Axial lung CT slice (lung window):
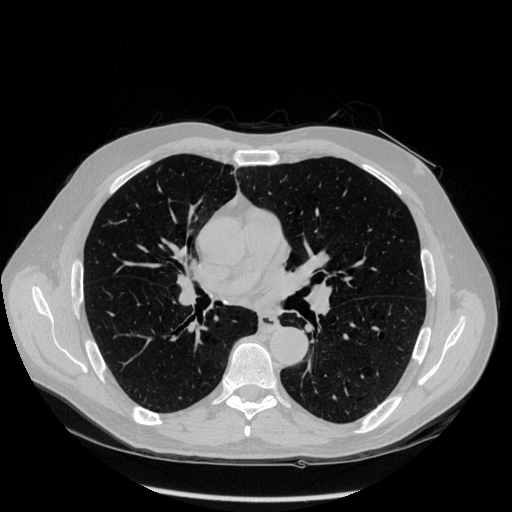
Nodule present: no